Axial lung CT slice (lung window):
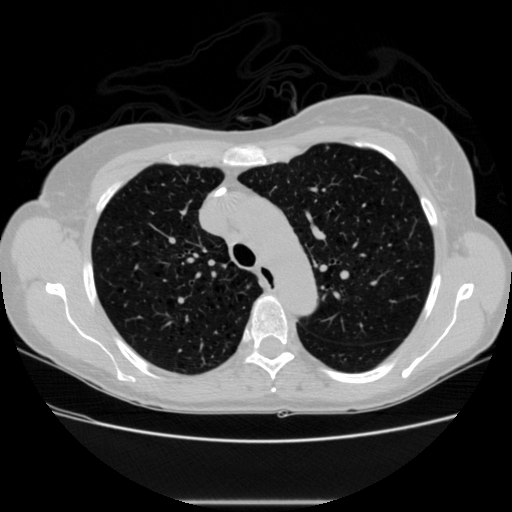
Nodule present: no